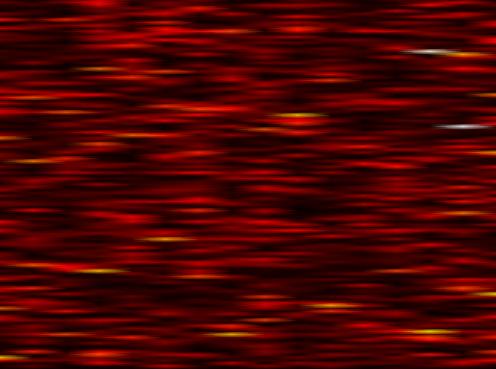
Label: UFMC